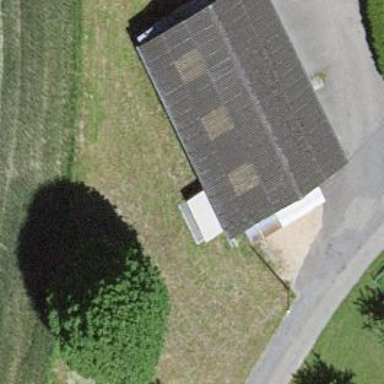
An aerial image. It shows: Shed building.